Aerial crown-view tile of a tropical tree (Barro Colorado Island, Panama), acquired 20241216:
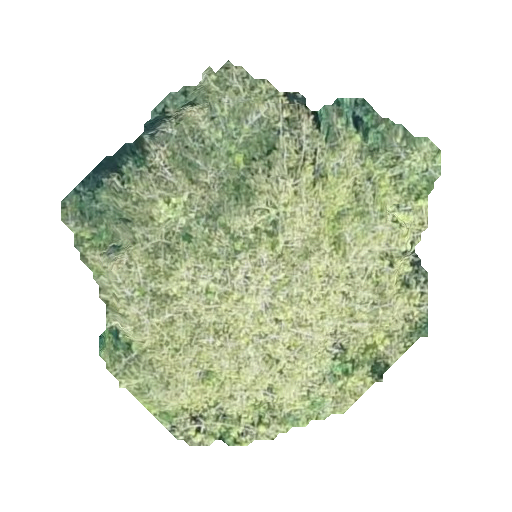
Species: Virola surinamensis
GBIF accepted scientific name: Virola surinamensis
Crown area: 147.561 m²